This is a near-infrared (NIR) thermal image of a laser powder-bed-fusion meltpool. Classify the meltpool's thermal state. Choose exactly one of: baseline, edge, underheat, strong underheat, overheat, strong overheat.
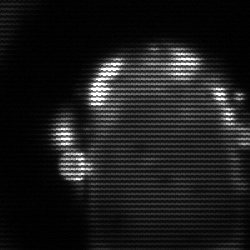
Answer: baseline